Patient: sex M, age 51
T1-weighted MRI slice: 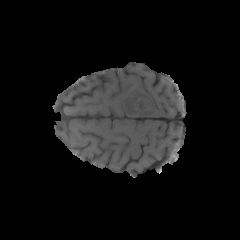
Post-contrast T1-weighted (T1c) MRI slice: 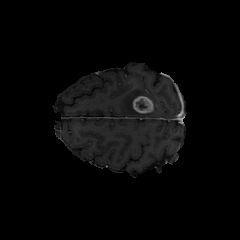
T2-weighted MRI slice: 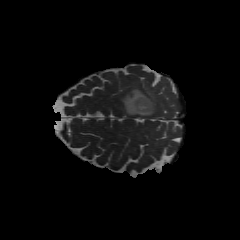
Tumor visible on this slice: yes
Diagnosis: Glioblastoma, IDH-wildtype
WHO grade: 4